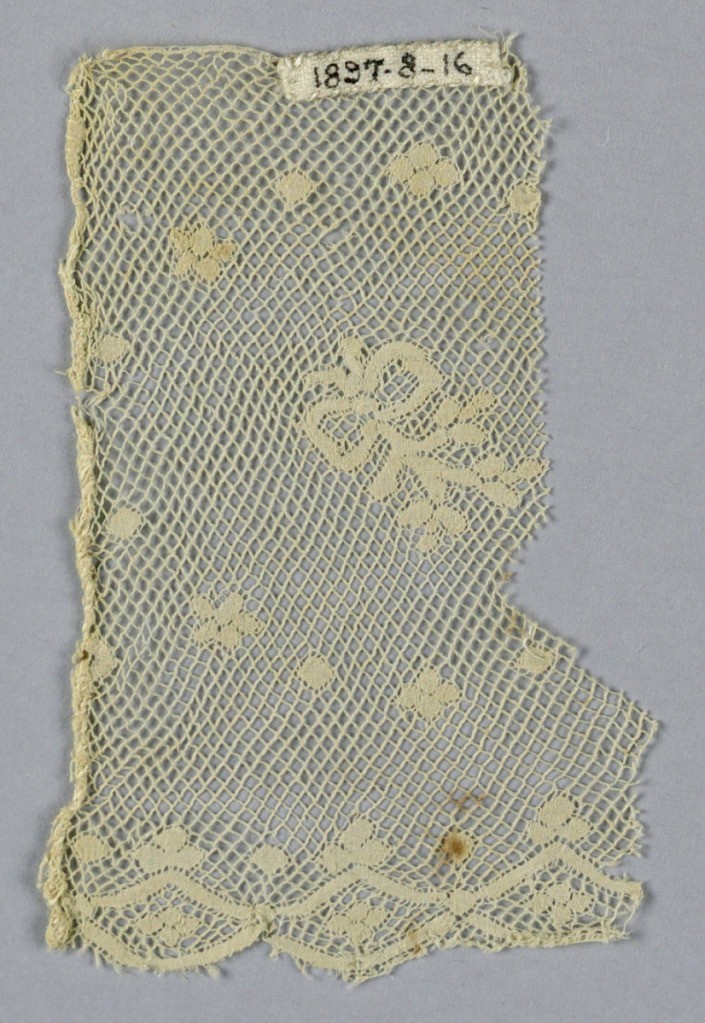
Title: Fragment
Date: late 18th century
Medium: linen Technique: bobbin lace
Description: Fragment of Valenciennes lace has floral bouquets tied with ribbons. Diamond-shaped mesh.